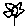
Label: flower